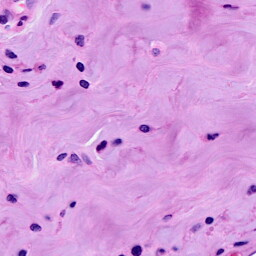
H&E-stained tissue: Breast